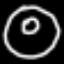
Label: donut